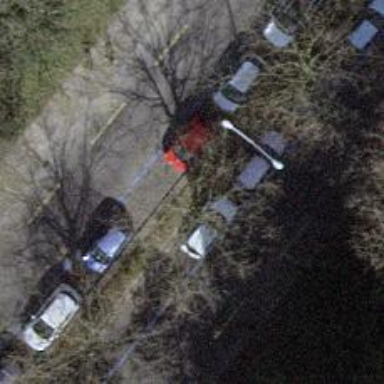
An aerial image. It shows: Avenue lined with trees.